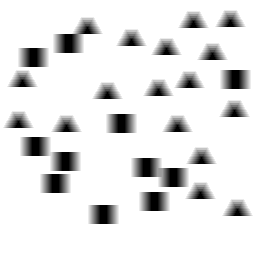
Squares: 11
Triangles: 17
Stars: 0
Total shapes: 28